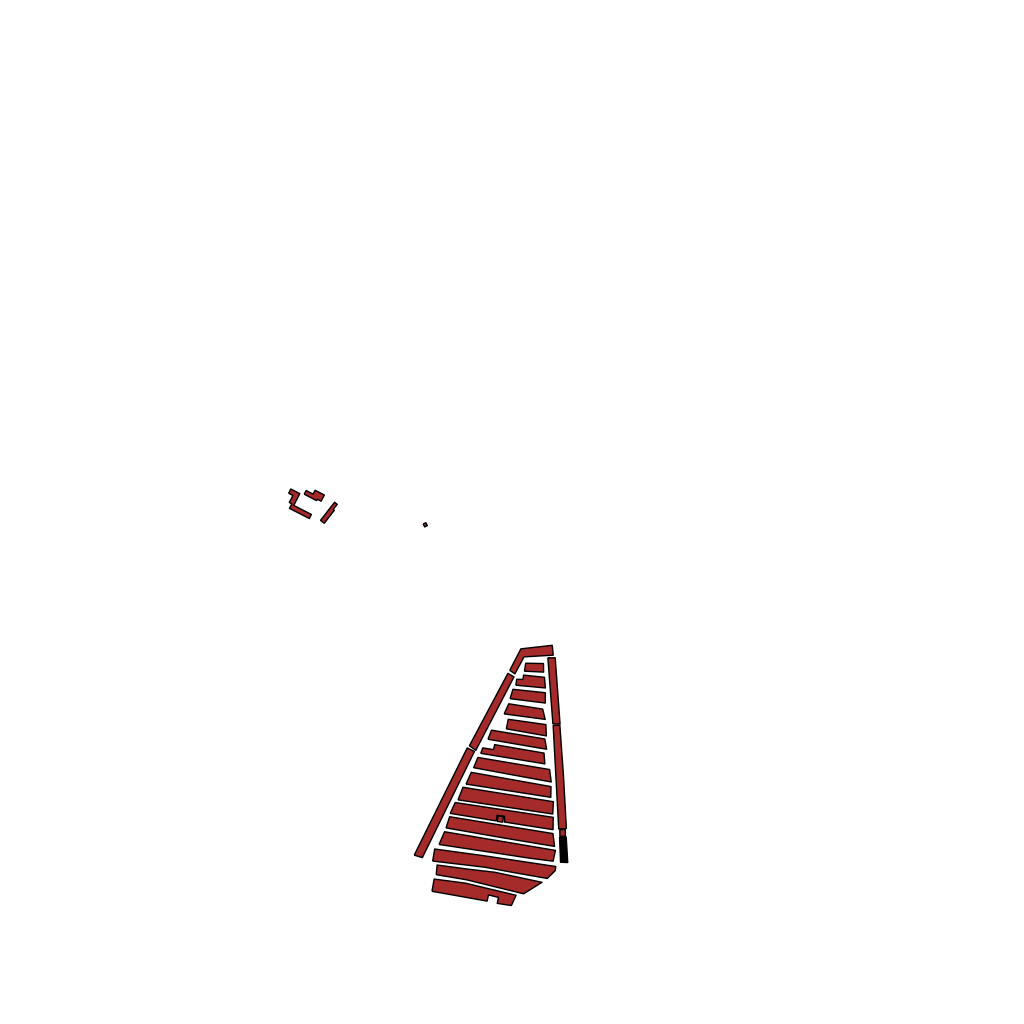
Tags: overhead vector_map, agriculture, recreation, individual_rise, density_1, Building, Facility, 1.0 km²